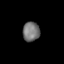
Tissue: skin
Cell type: Fibroblasts
Senescence score: 0.684
Nuclear area (px): 327
Mean DAPI intensity: 115.318